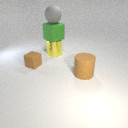
large yellow metal cylinder below large gray rubber sphere